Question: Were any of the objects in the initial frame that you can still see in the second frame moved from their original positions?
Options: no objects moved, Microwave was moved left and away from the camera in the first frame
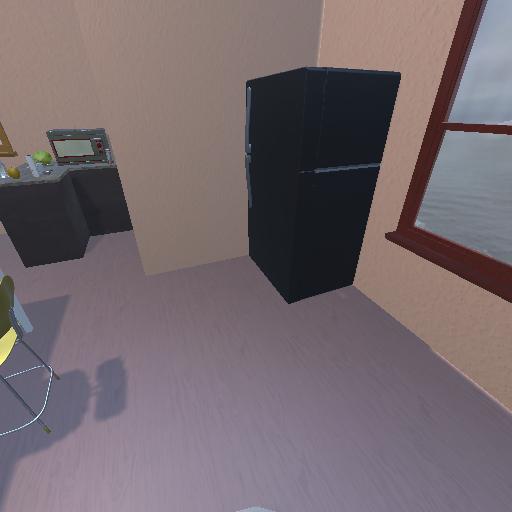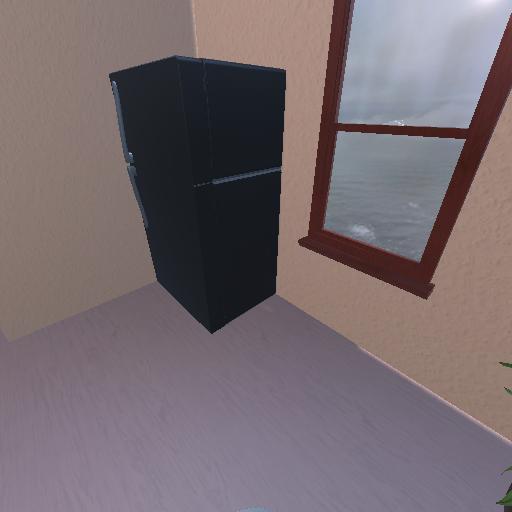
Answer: no objects moved